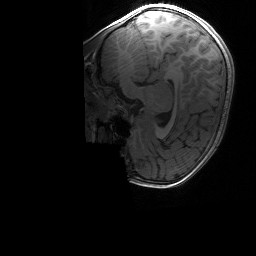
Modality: T1w
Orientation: sagittal
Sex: female
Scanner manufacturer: siemens
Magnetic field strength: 3 T
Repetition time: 1.9 s
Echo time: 0.00243 s